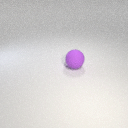
large purple rubber sphere